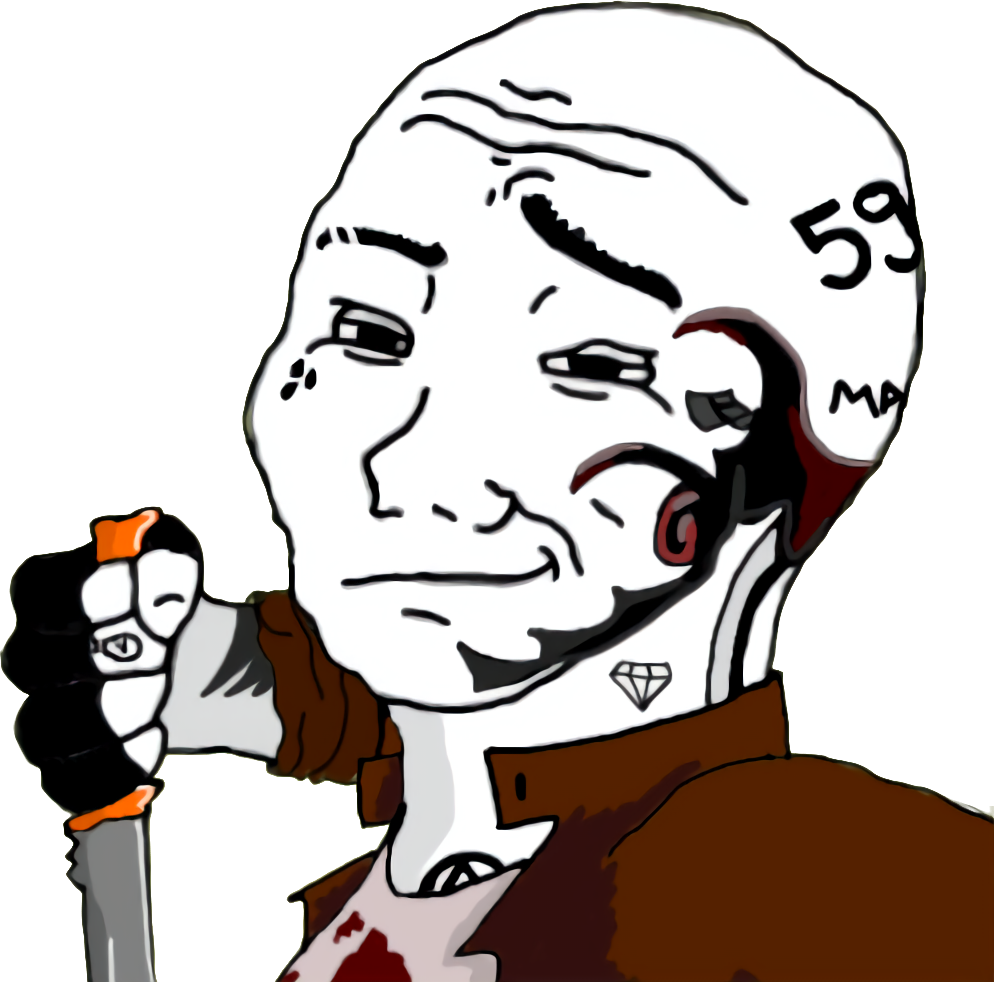
Label: 5_Smugjak